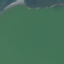
Label: SeaLake